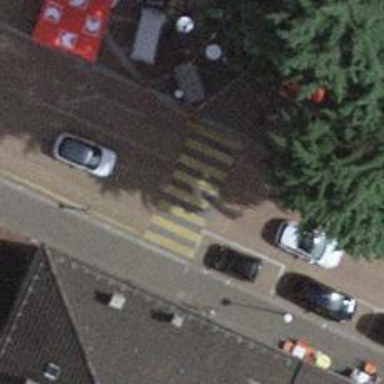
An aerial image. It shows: Marked crossing on the road with clear markings.